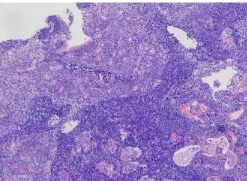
Biopsy of the primary nasopharyngeal neoplasm (A) Epithelial papillary hyperplasia (hematoxylin and eosin, original magnification x10).
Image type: pathology (h&e)